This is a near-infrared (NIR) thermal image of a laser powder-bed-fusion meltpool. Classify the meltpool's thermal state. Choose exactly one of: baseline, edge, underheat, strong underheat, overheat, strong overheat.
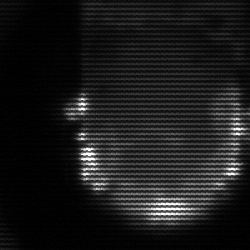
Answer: baseline